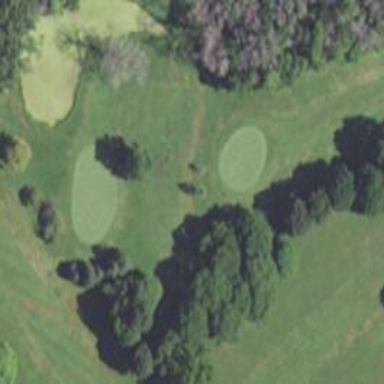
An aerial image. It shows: Golf hole.